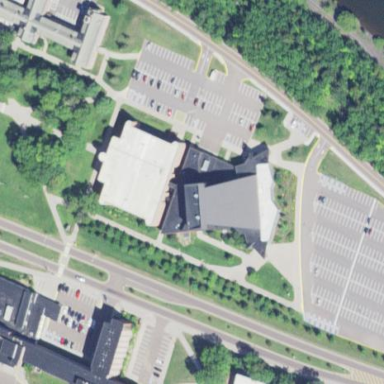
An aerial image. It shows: There is theatre building.